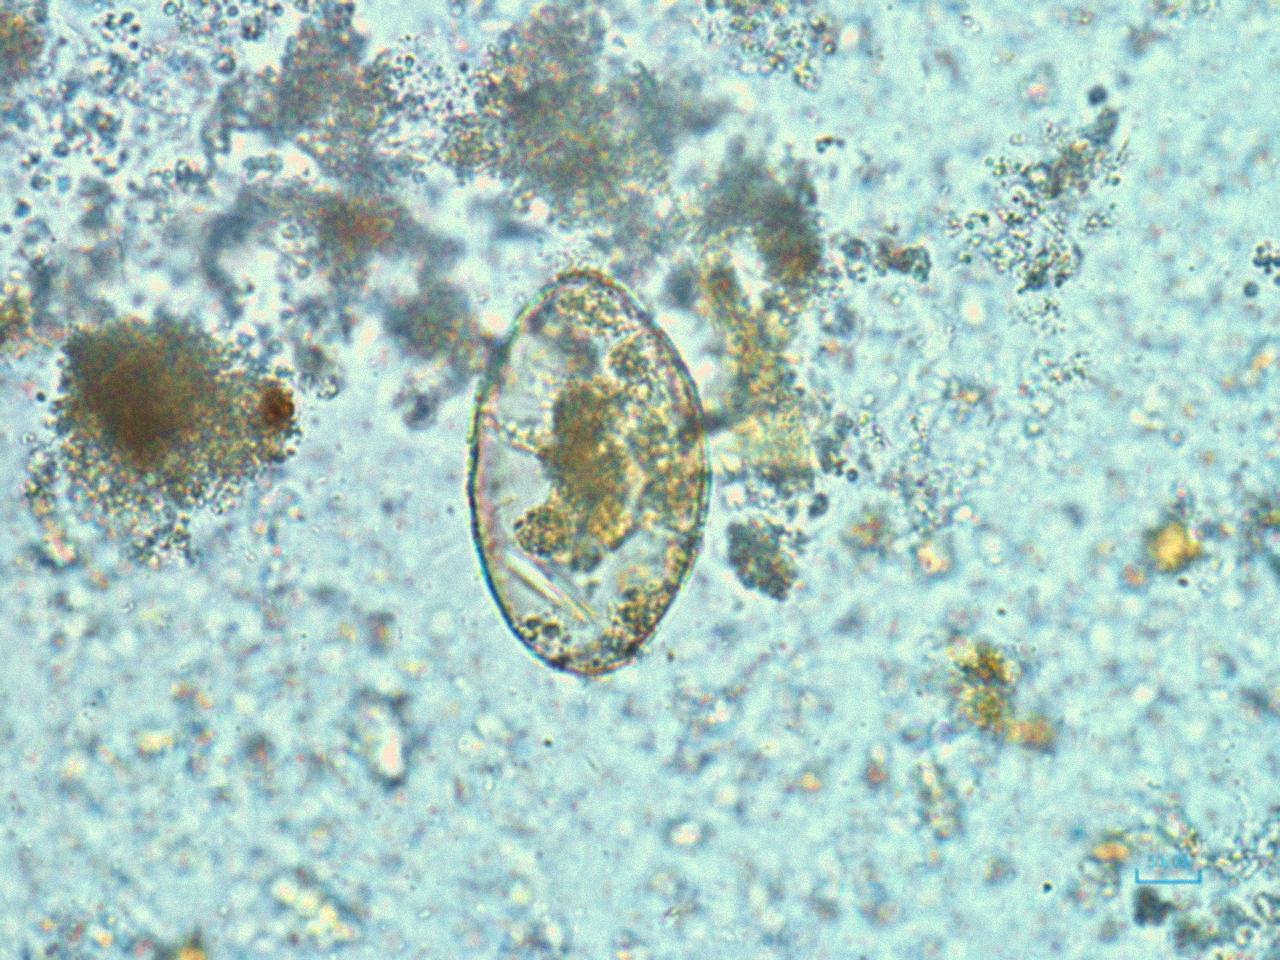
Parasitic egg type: Fasciolopsis buski